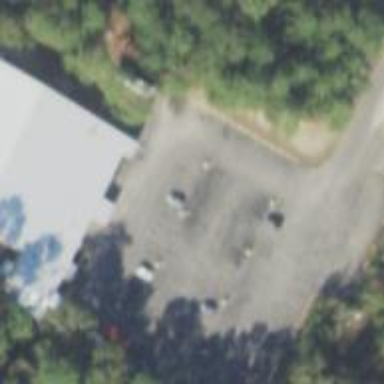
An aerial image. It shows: Parking space.